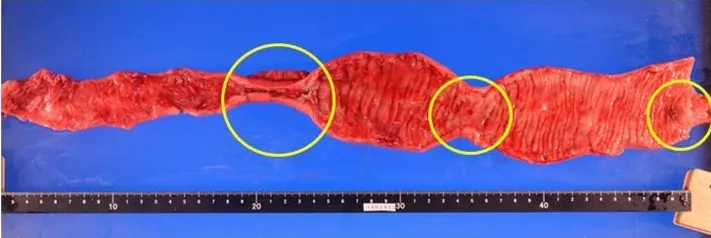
Surgical Specimen. . The resected ileum was 40 cm of length and had segmental stenosis at three portions (yellow circles).
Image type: medical_photograph (other_medical_photograph)